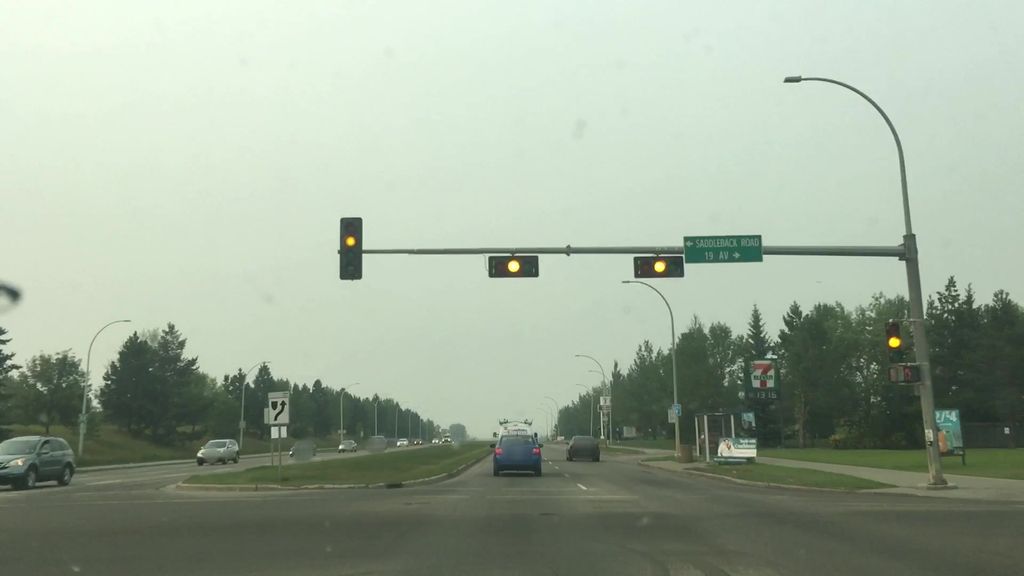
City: edmonton